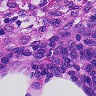
Metastatic tissue present: no